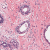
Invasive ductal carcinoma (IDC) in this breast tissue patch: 0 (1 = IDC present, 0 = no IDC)